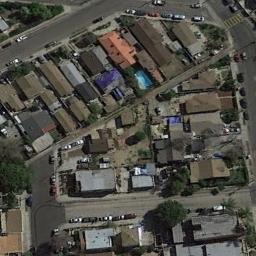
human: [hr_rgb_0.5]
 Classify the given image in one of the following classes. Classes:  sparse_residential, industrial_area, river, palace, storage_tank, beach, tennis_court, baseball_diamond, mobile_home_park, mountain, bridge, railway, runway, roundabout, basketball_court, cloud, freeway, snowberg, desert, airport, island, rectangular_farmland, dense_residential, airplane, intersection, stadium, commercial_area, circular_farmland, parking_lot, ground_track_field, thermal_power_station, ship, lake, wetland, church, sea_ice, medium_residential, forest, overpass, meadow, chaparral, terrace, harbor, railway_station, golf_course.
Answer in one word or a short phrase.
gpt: dense_residential